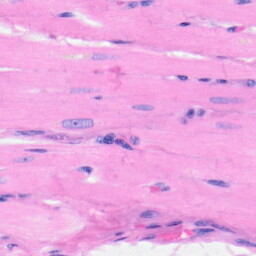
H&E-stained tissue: Heart